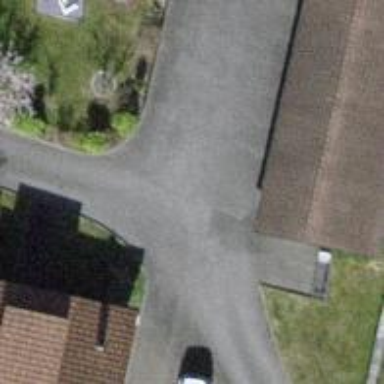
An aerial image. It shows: Asphalt road designated as living street.